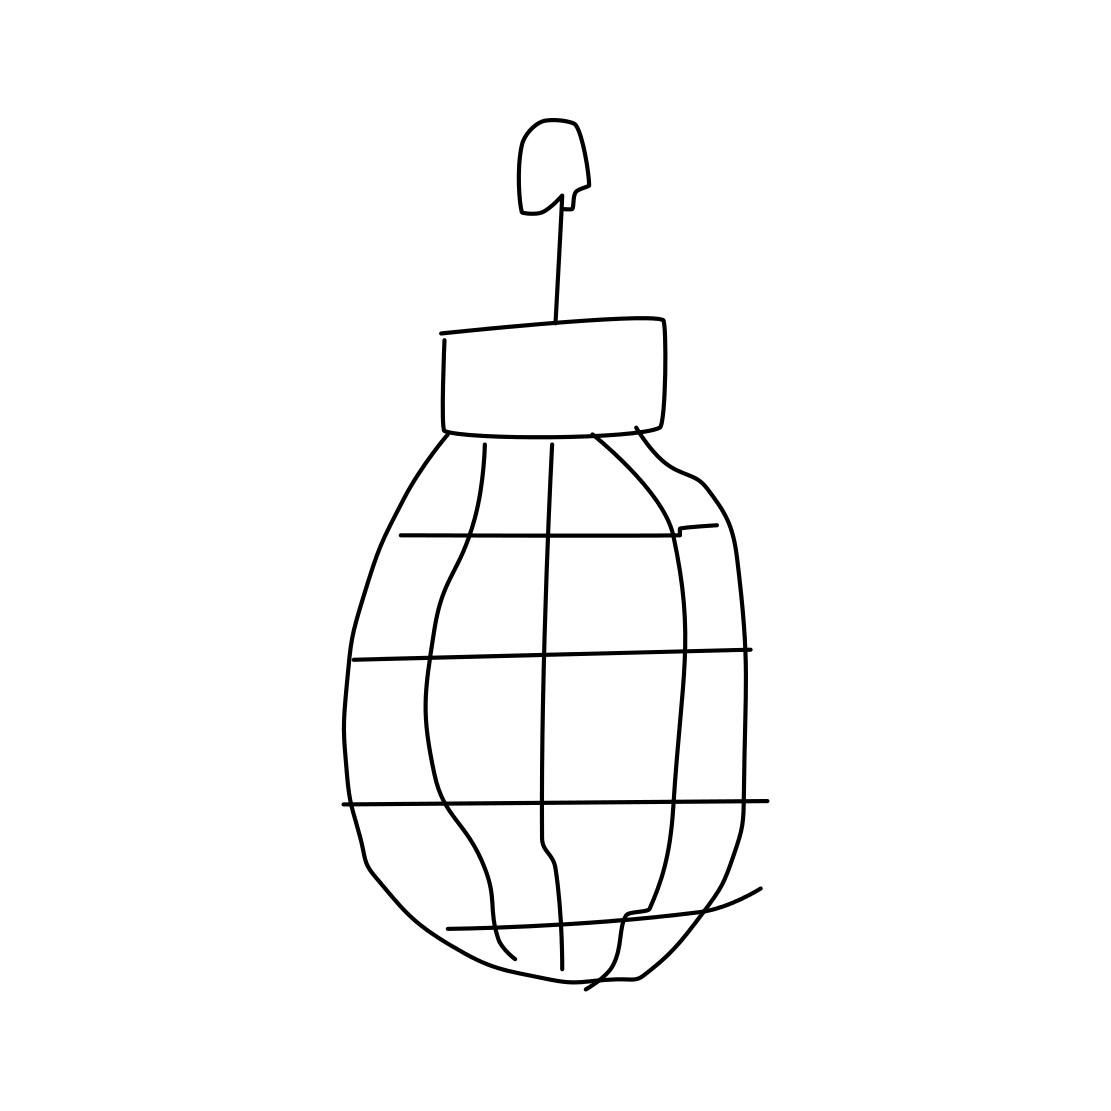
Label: grenade